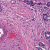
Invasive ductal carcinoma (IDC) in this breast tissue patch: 1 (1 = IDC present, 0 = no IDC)